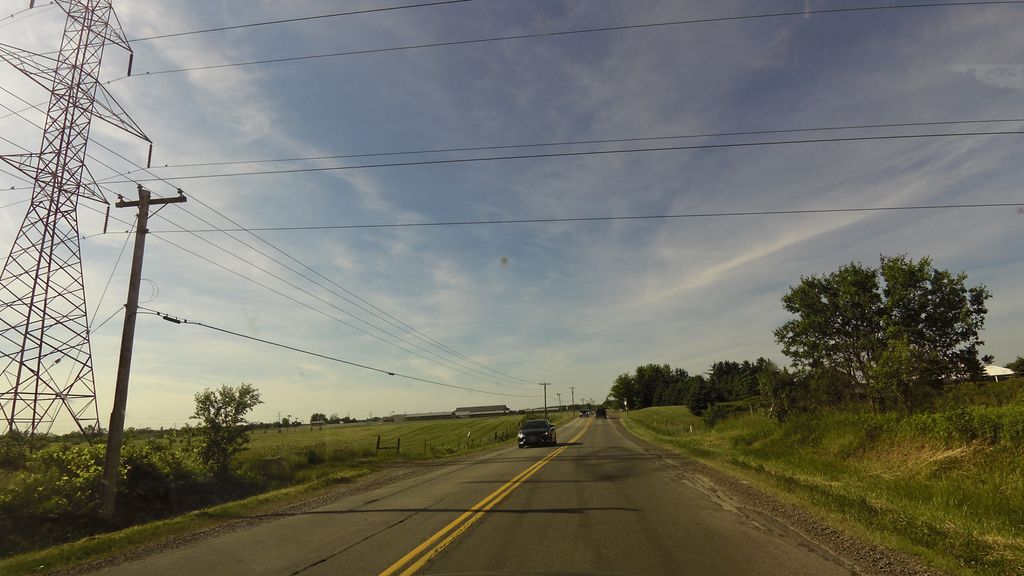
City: hamilton